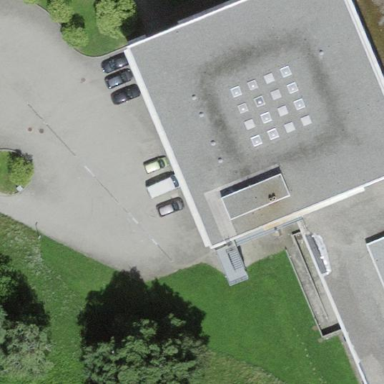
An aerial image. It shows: School building.